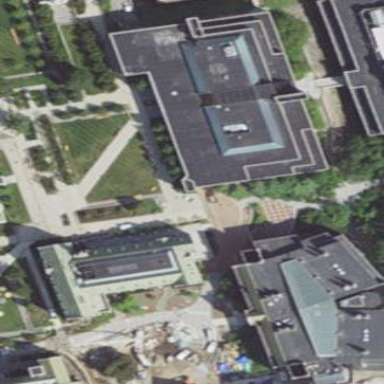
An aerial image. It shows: University building.